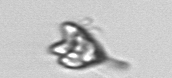
Label: Pyramimonas_longicauda